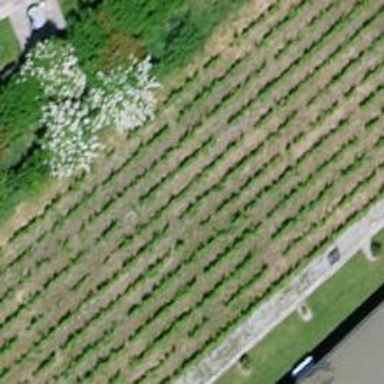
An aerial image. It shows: Beautiful vineyard in the countryside.